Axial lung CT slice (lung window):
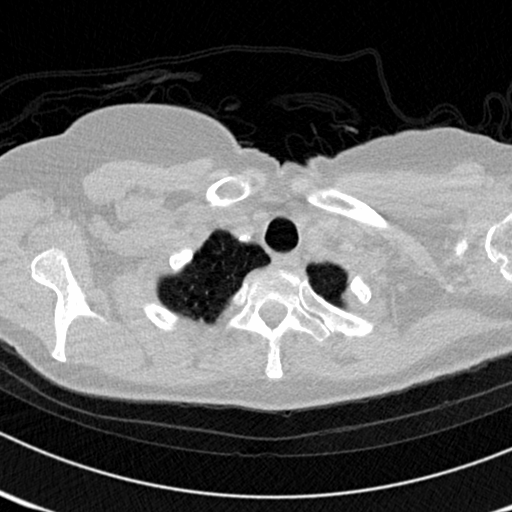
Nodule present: no